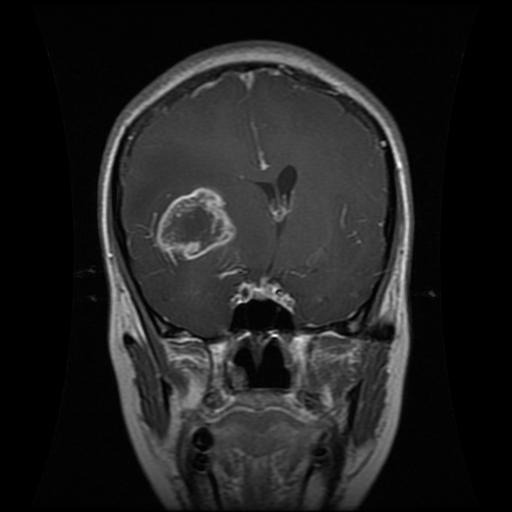
Label: glioma